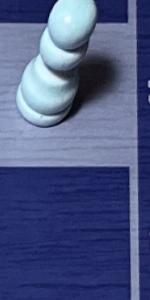
Label: Empty